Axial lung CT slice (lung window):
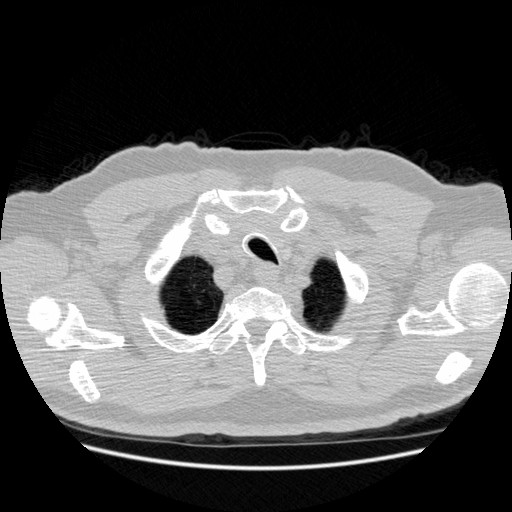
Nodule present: no